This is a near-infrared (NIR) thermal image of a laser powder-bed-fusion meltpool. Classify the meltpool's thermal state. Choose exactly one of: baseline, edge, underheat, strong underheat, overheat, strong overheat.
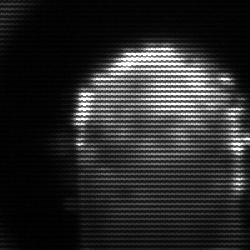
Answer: baseline